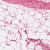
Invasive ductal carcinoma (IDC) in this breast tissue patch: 0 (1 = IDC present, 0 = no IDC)